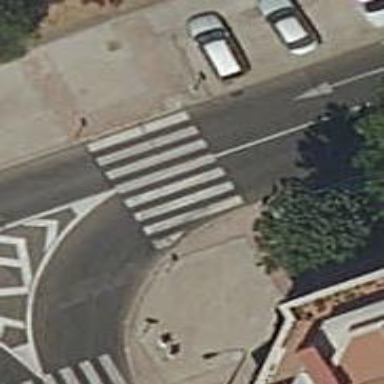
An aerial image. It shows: Uncontrolled zebra crossing on the road.